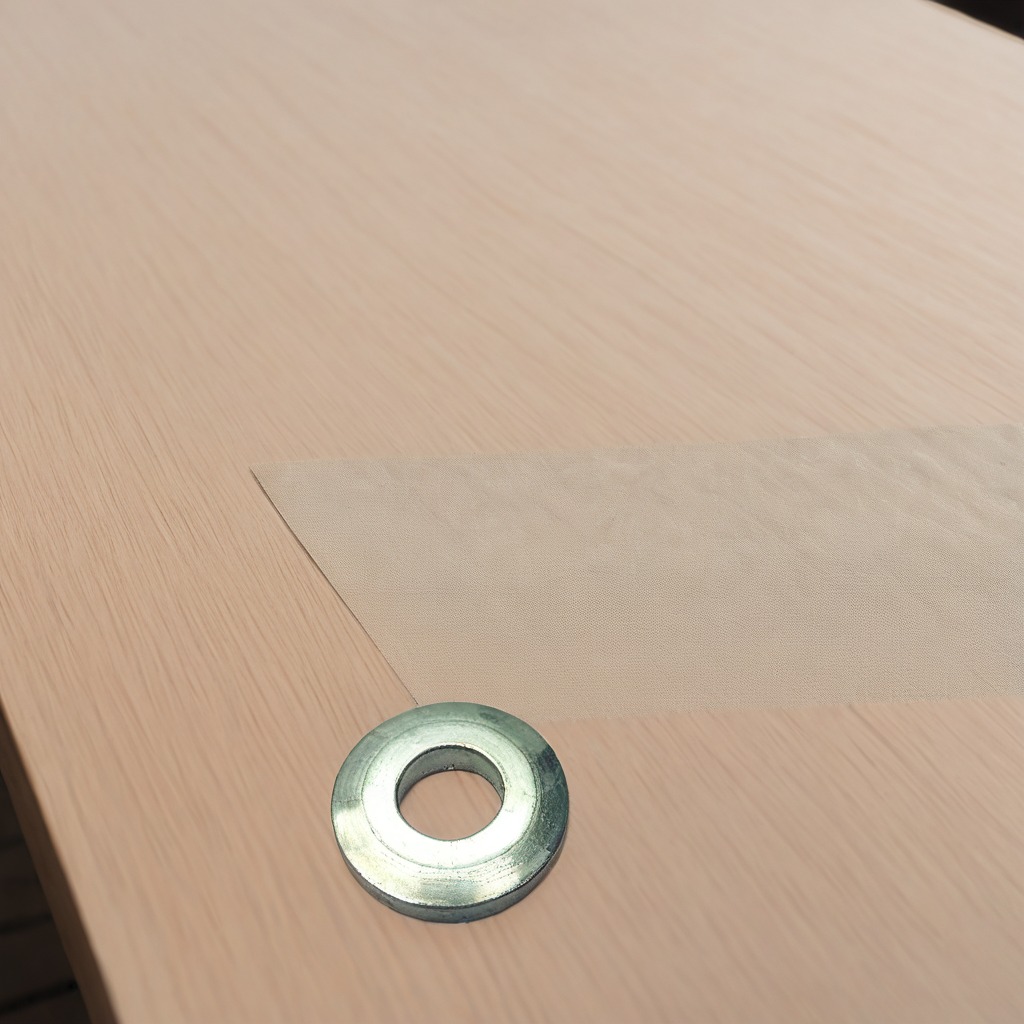
A flat metal washer lying on a wooden table in an outdoor workshop during daytime bright natural light soft shadows worn but beneath the cloth